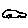
Label: car